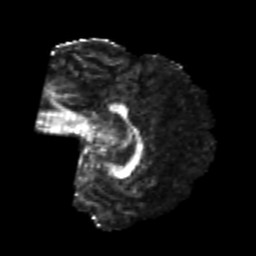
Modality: FA
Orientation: sagittal
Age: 21
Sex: male
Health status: healthy
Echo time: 0.074 s